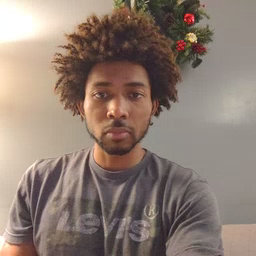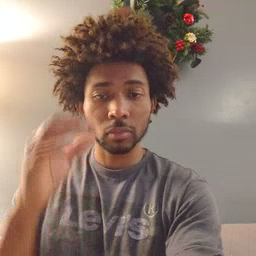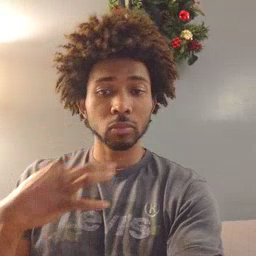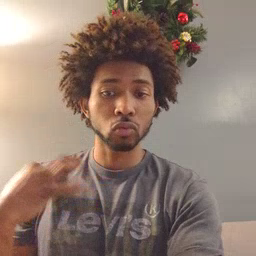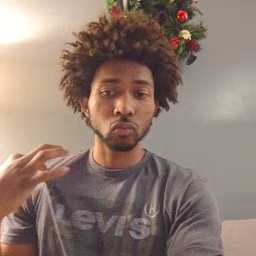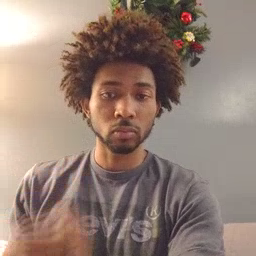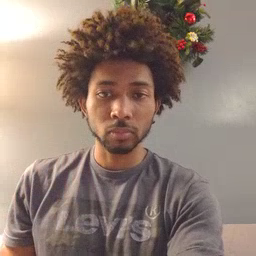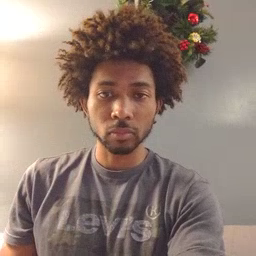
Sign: shirt